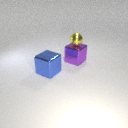
small yellow metal sphere above large purple metal cube